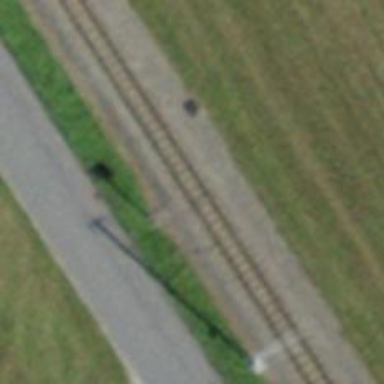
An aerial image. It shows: Railway signal.